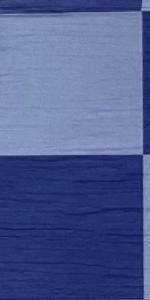
Label: Empty